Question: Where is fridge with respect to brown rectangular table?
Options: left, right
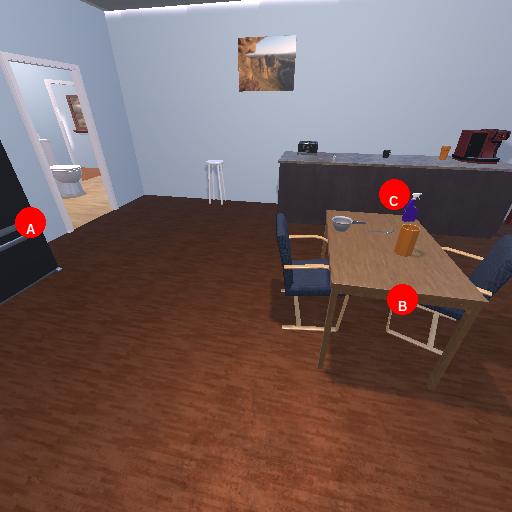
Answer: left